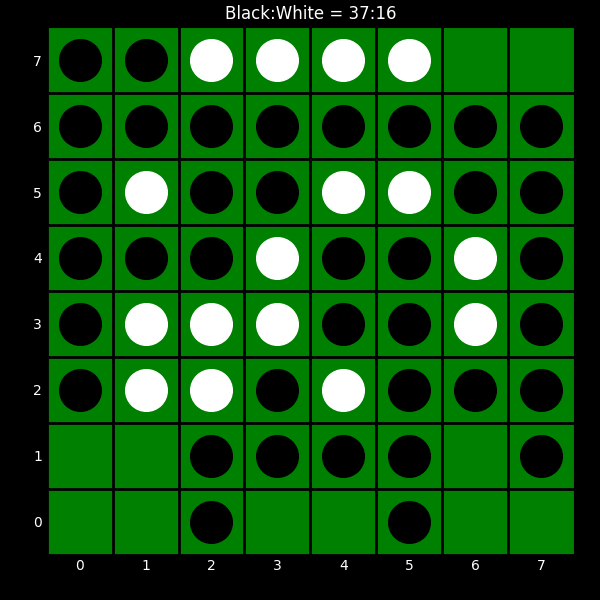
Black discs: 37
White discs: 16